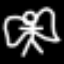
Label: angel